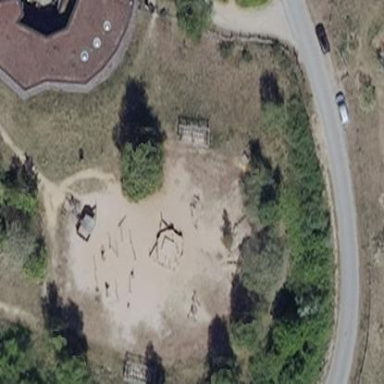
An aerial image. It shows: Playground area for leisure activities on the land.